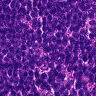
Metastatic tissue present: no